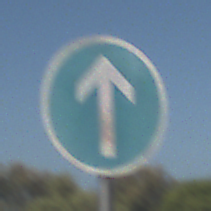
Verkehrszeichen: VorgeschriebeneFahrtrichtungGeradeaus
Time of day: MorningAfternoon
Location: Outdoor (Nature)
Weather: Clear
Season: NotSpecified
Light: Natural